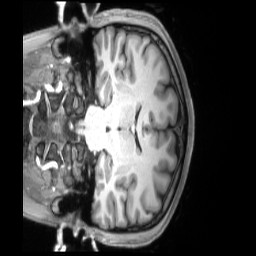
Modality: T1w
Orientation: coronal
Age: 23
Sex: male
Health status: ill
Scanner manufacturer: siemens
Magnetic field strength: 3 T
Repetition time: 2.2 s
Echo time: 0.00157 s